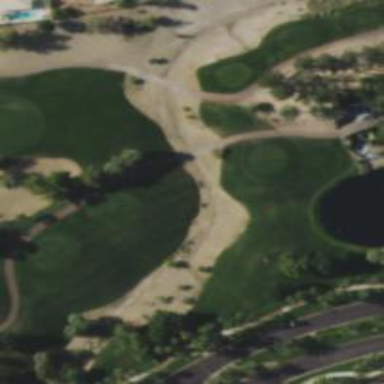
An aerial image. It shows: Golf tee.